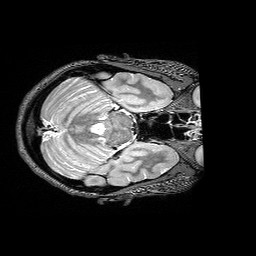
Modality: T2w
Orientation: axial
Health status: healthy
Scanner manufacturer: siemens
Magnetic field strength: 3 T
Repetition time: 4.8 s
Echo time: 0.458 s